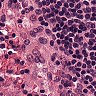
Metastatic tissue present: no